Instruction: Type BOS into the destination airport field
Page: home
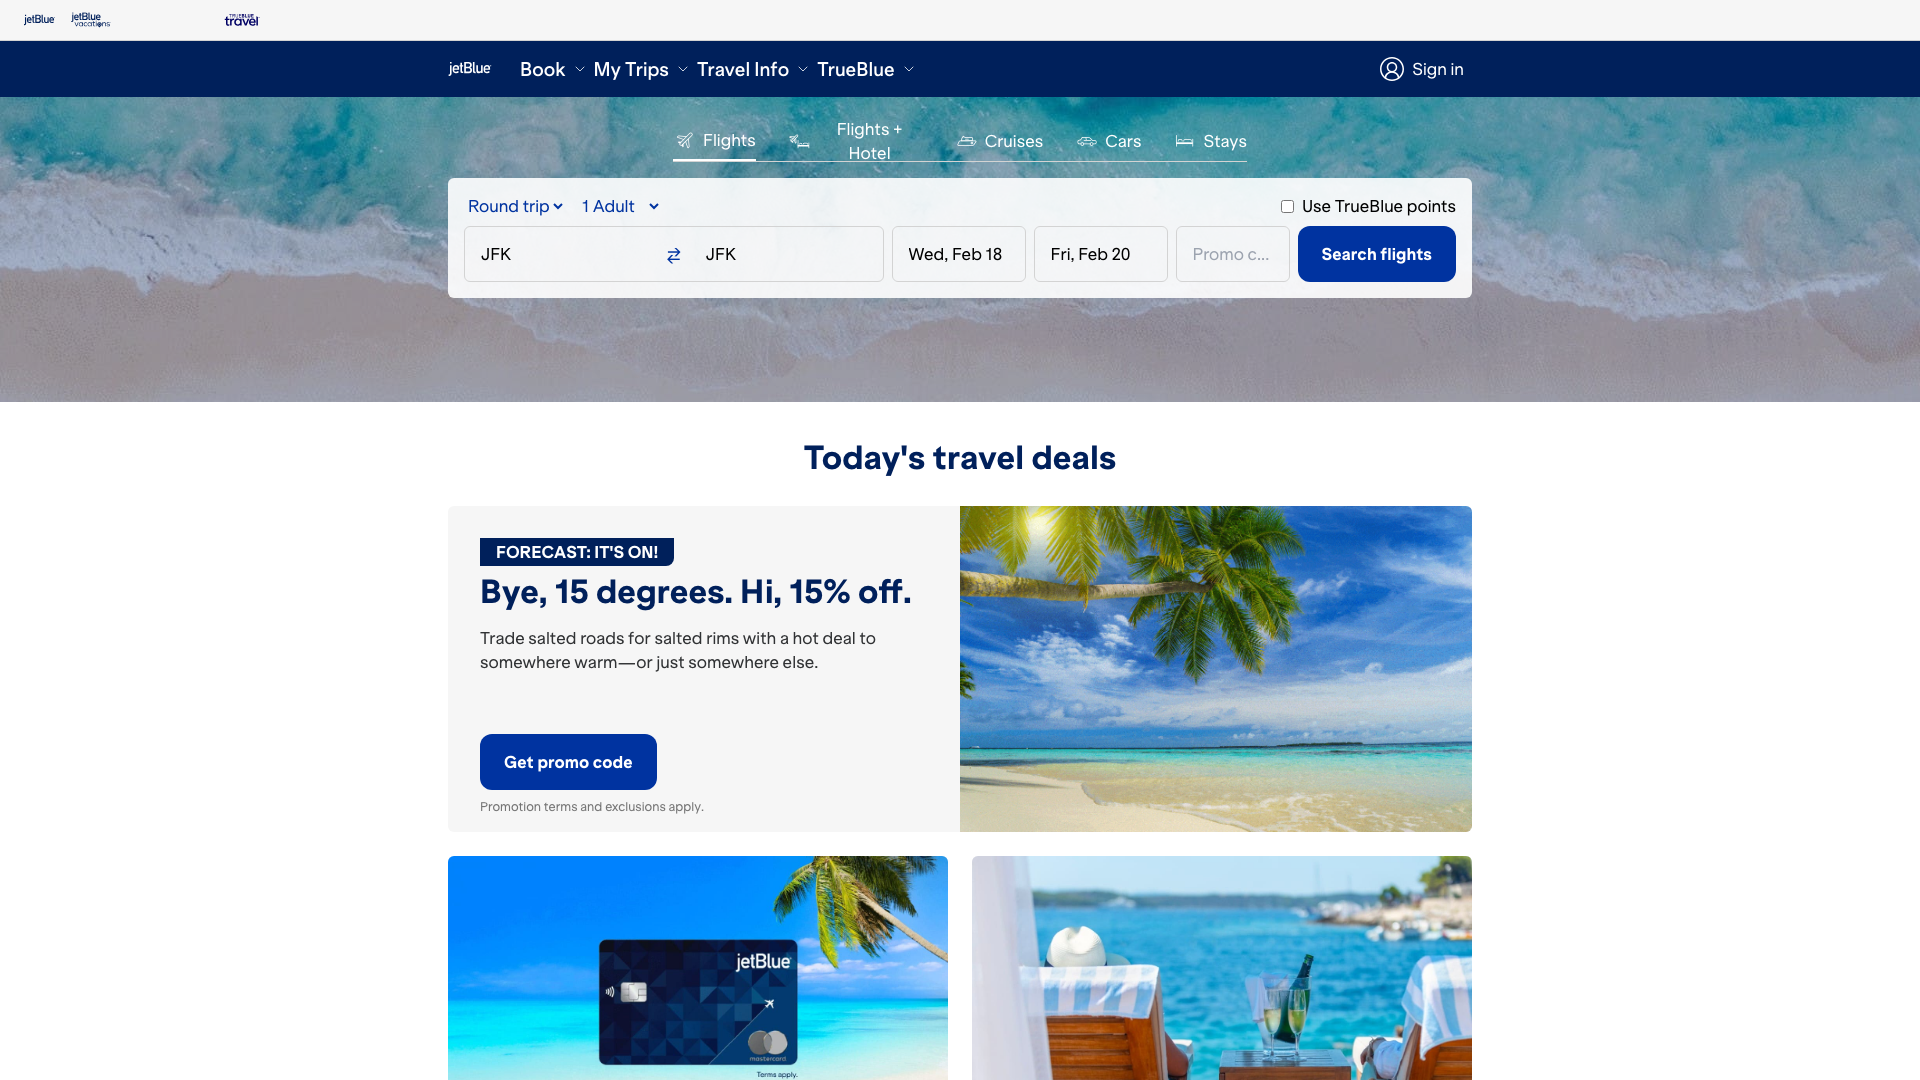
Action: type